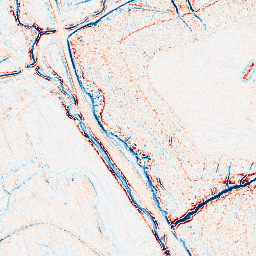
Category: edge_preserving
Decomposition family: anisotropic_diffusion
Decomposition parameters: iterations: 20
kappa: 100
gamma: 0.05
Upsampling method: lanczos
Upsampling parameters: scale: 4
Upsampling scale: 4